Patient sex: M
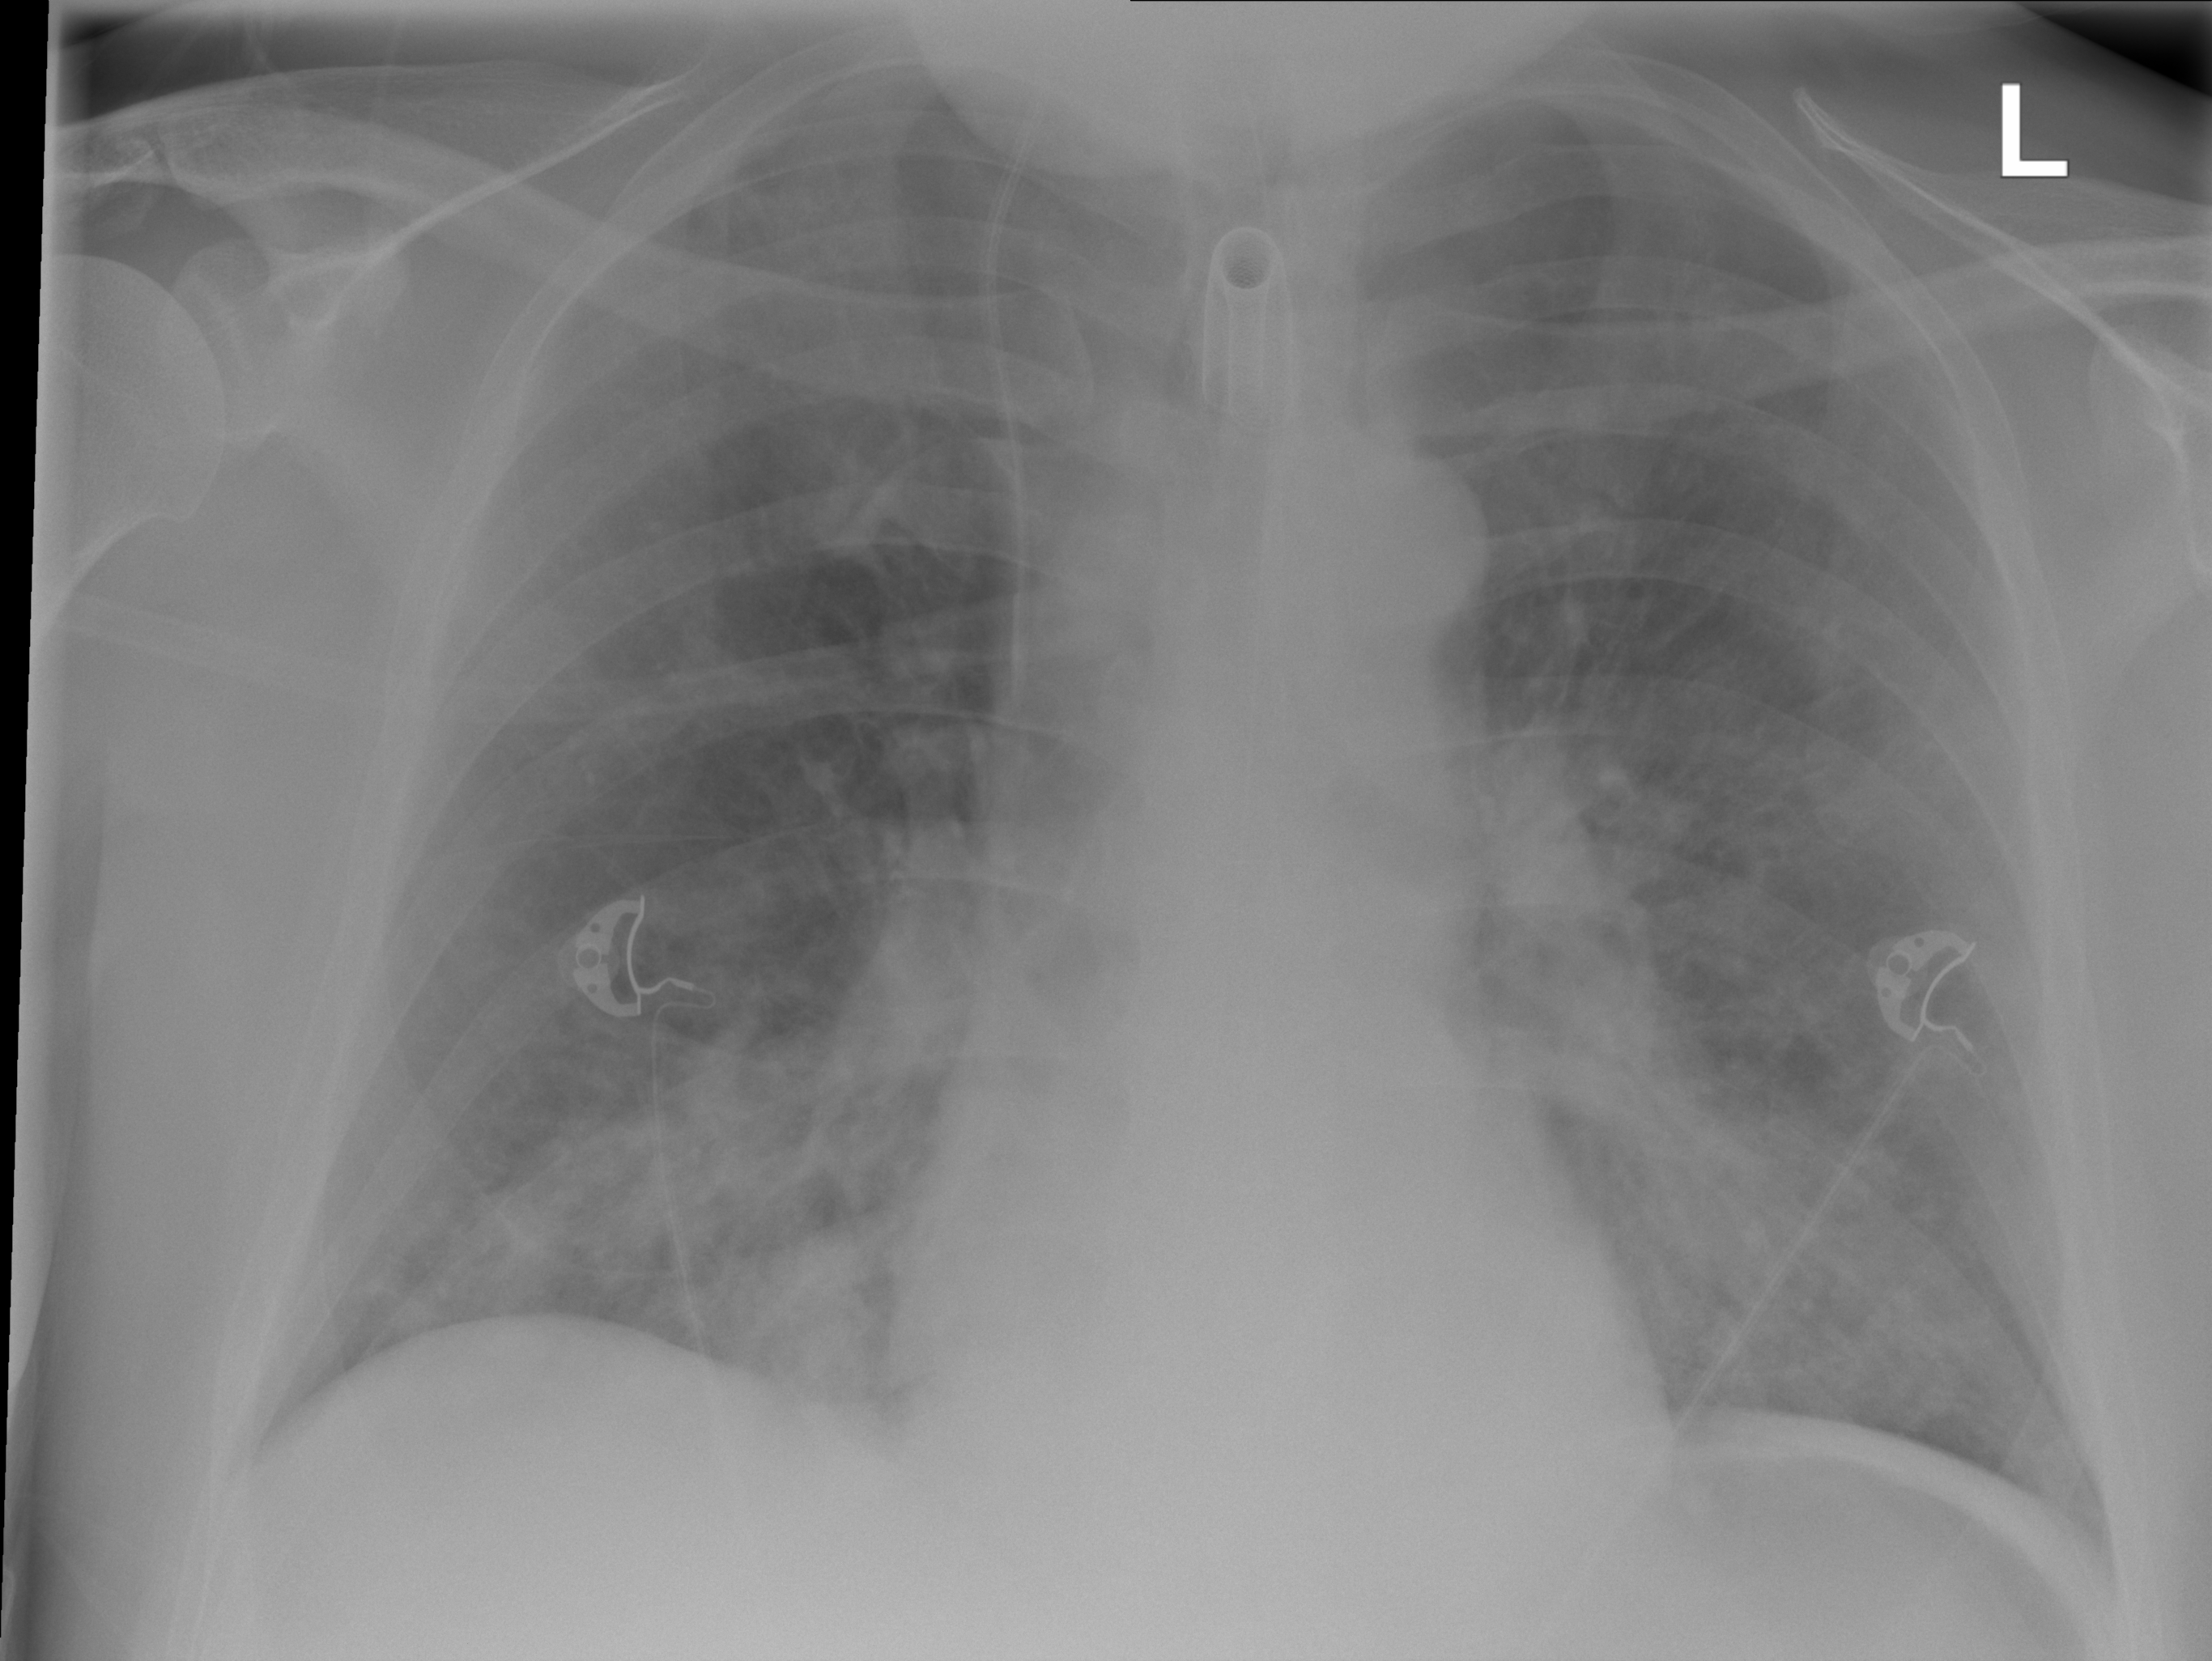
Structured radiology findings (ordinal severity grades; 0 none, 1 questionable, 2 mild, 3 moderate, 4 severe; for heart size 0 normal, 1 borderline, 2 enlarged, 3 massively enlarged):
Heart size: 0
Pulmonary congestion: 0
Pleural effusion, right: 2
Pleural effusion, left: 2
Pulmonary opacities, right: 3
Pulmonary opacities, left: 3
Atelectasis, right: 0
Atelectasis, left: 0